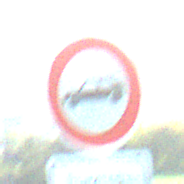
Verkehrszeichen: VerbotPersonenkraftwagen
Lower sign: BesondereFahrzeugeUndTransportgueter11
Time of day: MorningAfternoon
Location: Outdoor (Nature)
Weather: PartlyCloudy
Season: NotSpecified
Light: Natural